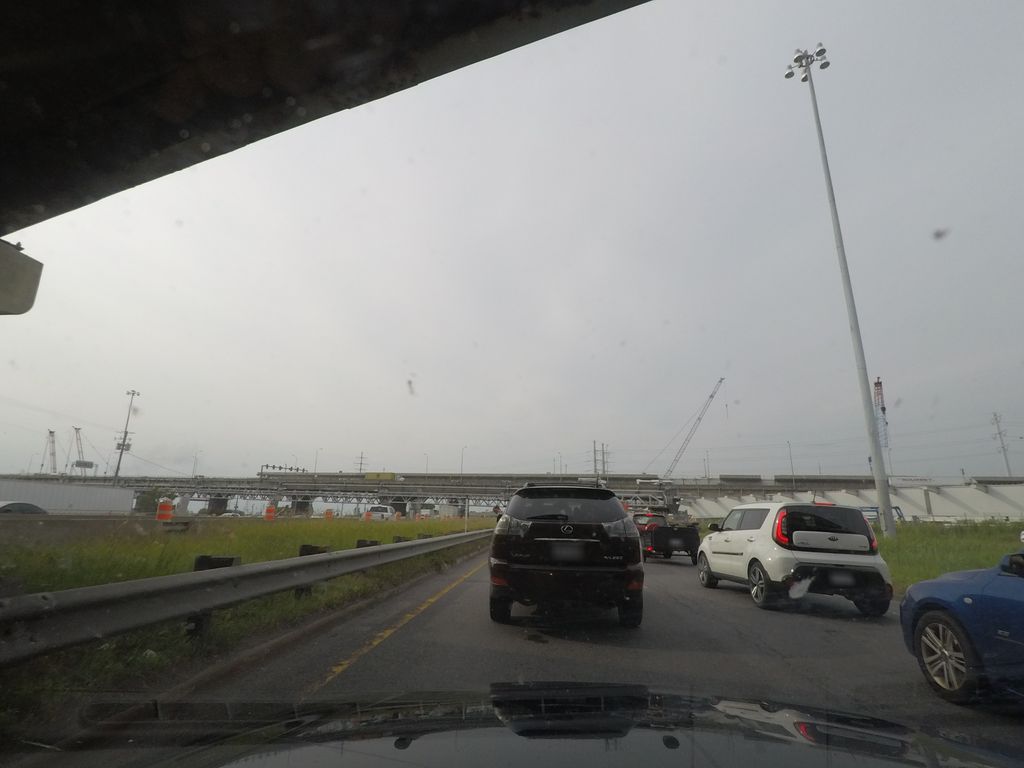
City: montreal